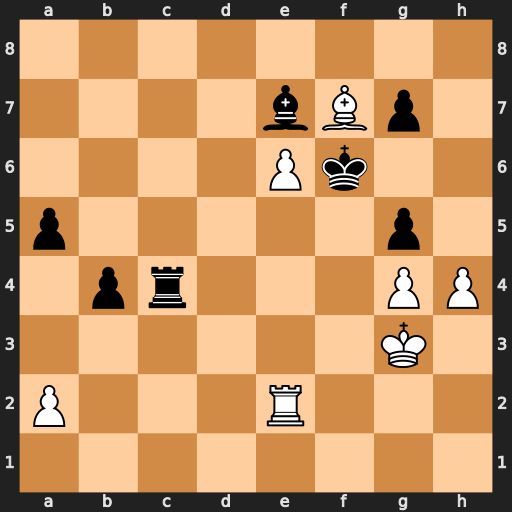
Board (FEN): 8/4bBp1/4Pk2/p5p1/1pr3PP/6K1/P3R3/8
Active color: w
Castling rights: -
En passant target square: -
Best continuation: hxg5+ Kxg5 Re5+ Kh6 Rh5#